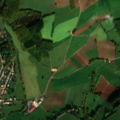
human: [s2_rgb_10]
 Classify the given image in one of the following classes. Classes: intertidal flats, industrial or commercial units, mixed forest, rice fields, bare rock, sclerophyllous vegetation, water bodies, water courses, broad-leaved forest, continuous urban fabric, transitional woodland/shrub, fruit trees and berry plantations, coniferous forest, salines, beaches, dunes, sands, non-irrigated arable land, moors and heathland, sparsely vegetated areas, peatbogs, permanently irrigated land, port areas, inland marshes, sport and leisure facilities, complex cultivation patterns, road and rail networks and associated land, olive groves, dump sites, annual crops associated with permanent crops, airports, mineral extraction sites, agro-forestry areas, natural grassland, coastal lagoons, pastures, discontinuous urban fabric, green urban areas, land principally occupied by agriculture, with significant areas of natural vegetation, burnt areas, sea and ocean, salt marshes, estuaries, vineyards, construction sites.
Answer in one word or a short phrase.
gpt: discontinuous urban fabric, non-irrigated arable land, complex cultivation patterns, land principally occupied by agriculture, with significant areas of natural vegetation, mixed forest